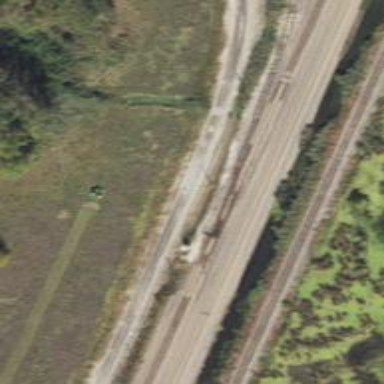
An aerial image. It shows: Railway spur junction.